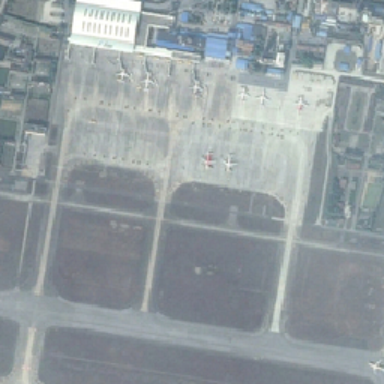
Several aircraft parked on airfields .